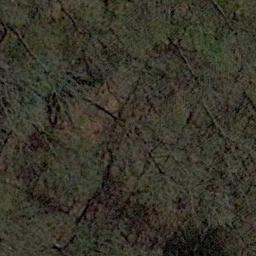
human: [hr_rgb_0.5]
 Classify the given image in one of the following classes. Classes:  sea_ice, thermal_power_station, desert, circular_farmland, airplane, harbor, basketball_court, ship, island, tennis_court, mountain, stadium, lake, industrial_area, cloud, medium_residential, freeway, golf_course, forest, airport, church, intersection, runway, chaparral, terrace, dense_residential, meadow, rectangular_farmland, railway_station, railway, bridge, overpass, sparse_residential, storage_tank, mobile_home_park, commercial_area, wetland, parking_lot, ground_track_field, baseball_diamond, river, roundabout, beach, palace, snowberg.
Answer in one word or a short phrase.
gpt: forest